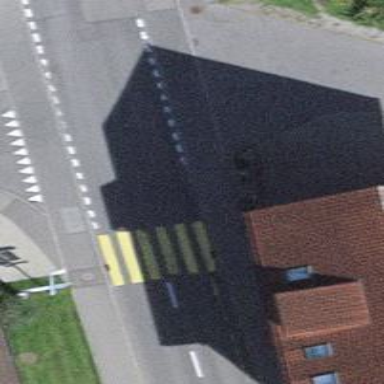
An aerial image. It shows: Uncontrolled zebra crossing on the road.